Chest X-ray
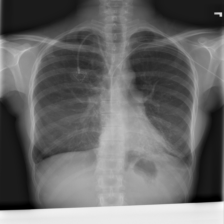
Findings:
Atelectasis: negative
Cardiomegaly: negative
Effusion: negative
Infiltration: negative
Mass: negative
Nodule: negative
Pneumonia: negative
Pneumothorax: negative
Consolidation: negative
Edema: negative
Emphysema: negative
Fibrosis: negative
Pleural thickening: negative
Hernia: negative